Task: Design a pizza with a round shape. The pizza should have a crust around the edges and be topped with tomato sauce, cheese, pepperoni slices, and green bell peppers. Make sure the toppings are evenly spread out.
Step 72:
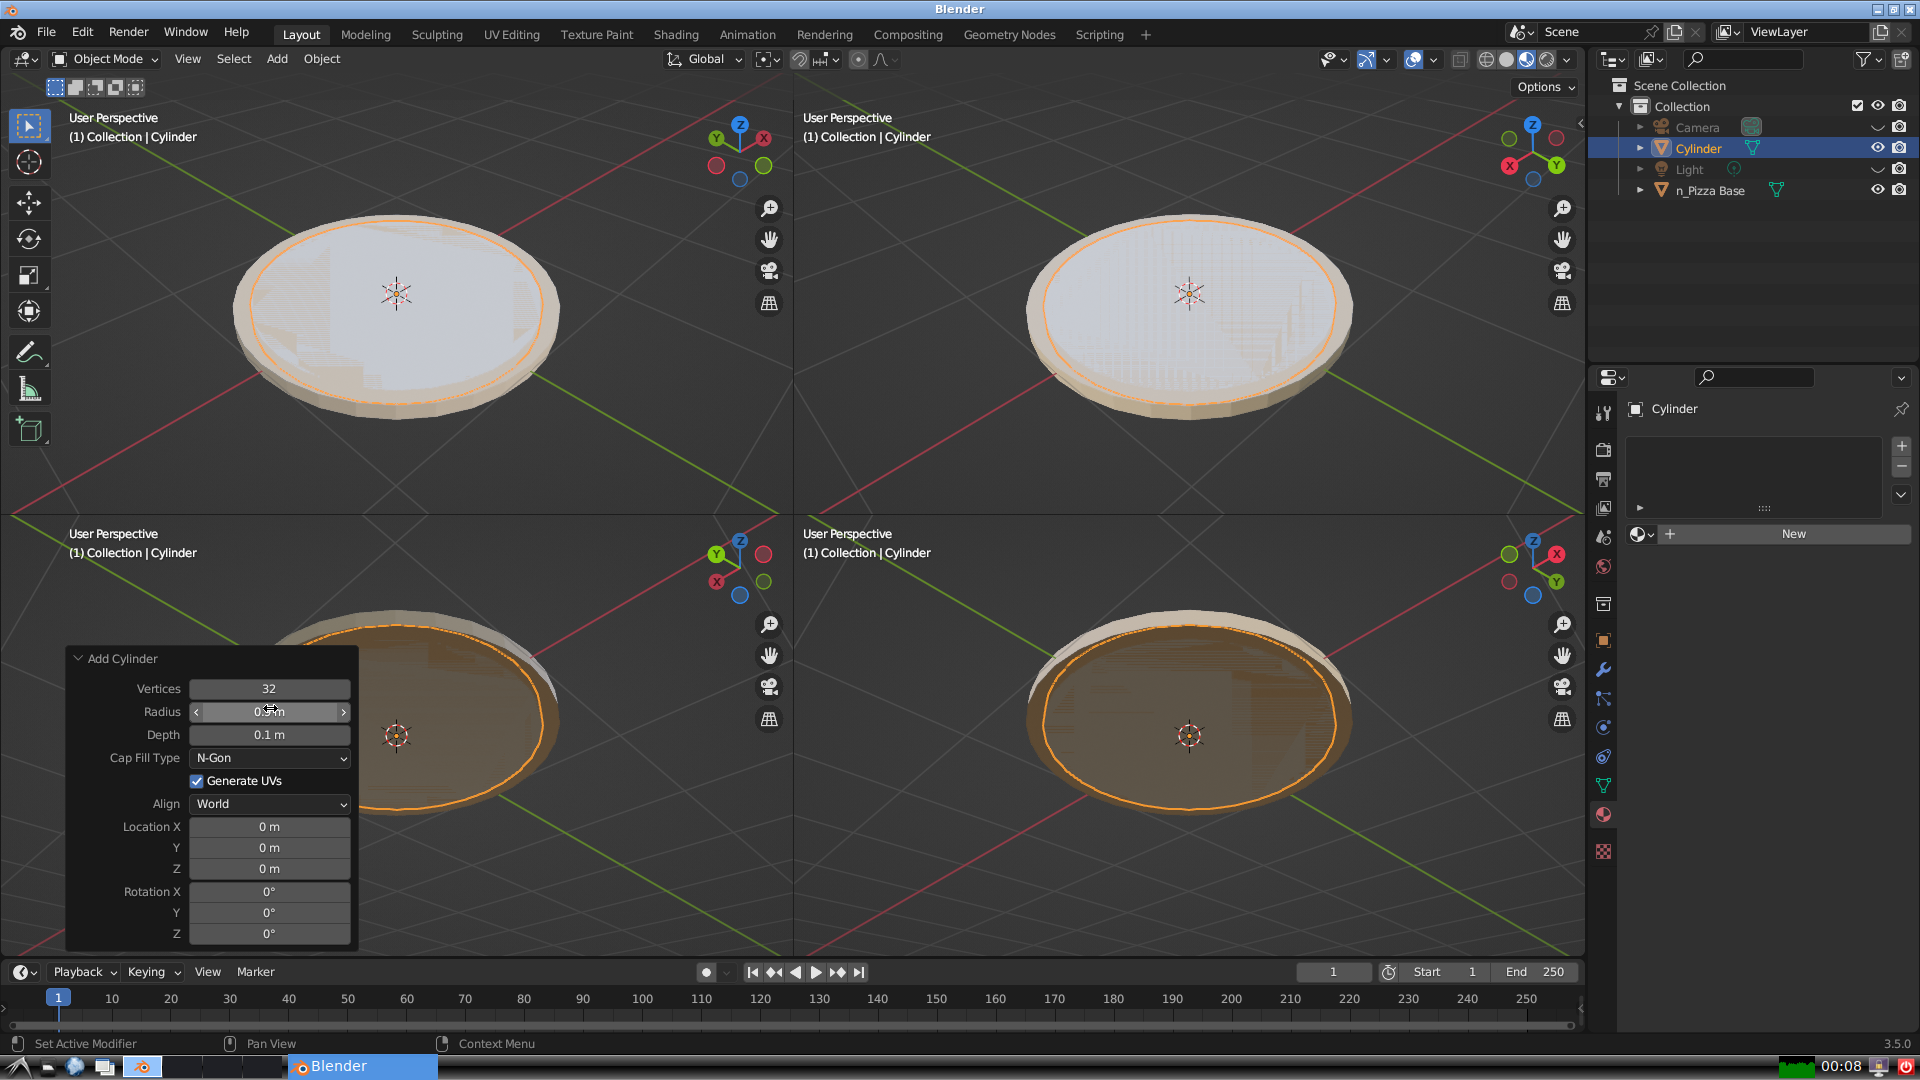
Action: {"mouse_move": [960, 540]}